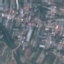
Land use / land cover: Residential